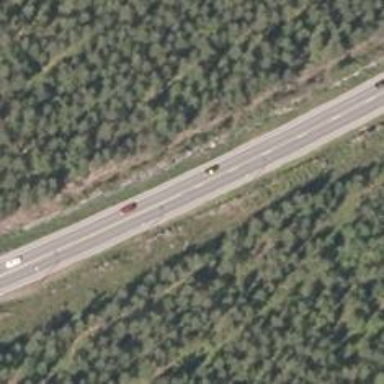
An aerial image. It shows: Asphalt trunk highway.